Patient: sex F, age 77
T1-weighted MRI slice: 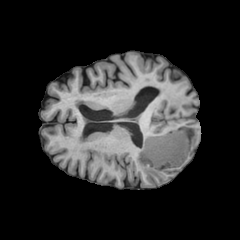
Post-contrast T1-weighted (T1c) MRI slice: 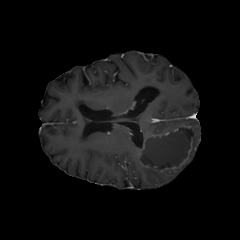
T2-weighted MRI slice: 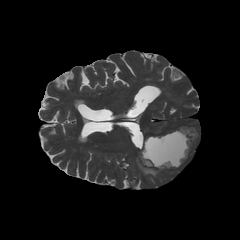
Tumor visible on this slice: yes
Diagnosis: Glioblastoma, IDH-wildtype
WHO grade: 4